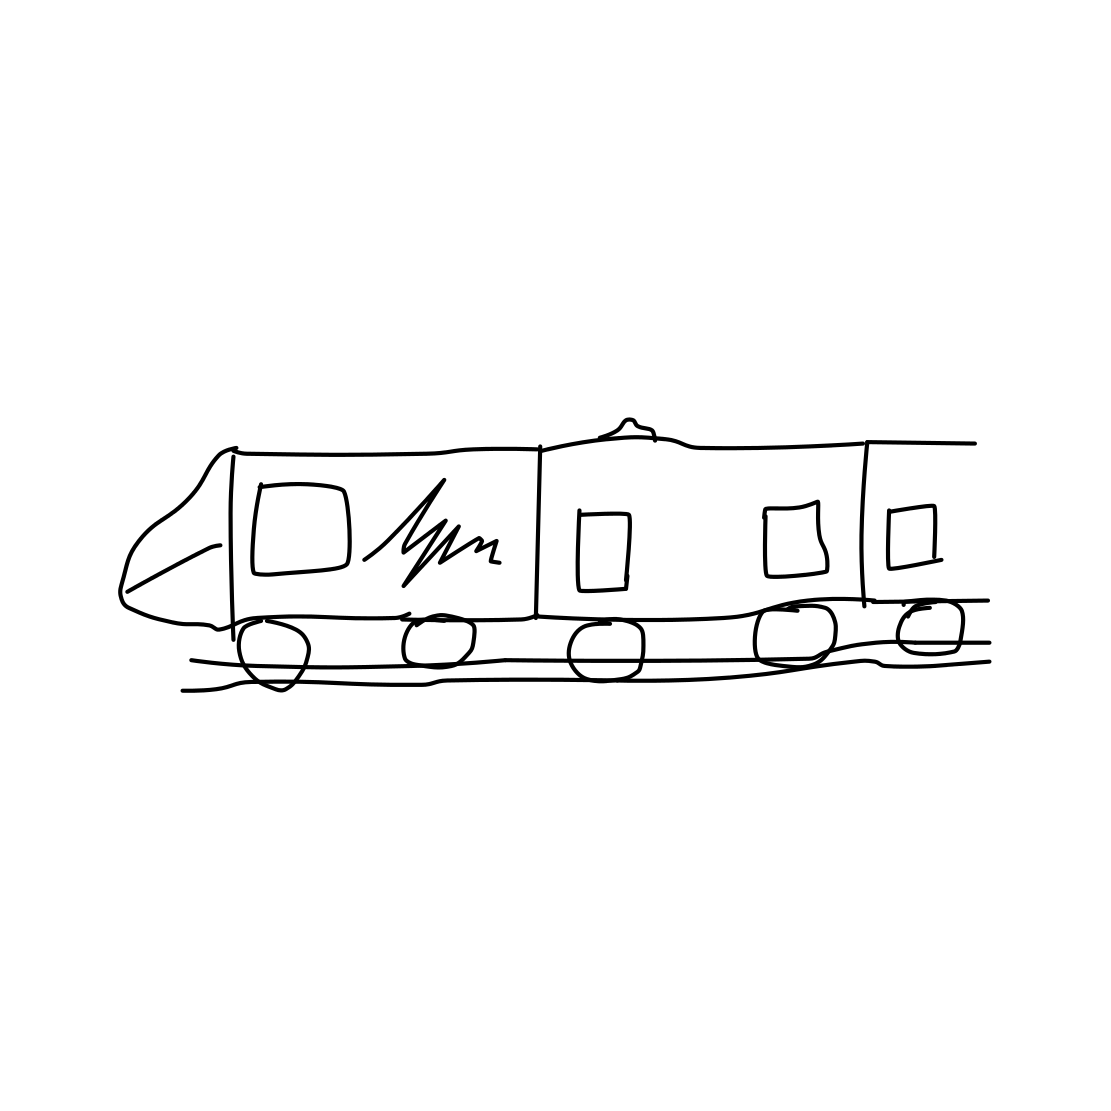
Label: train